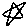
Label: star